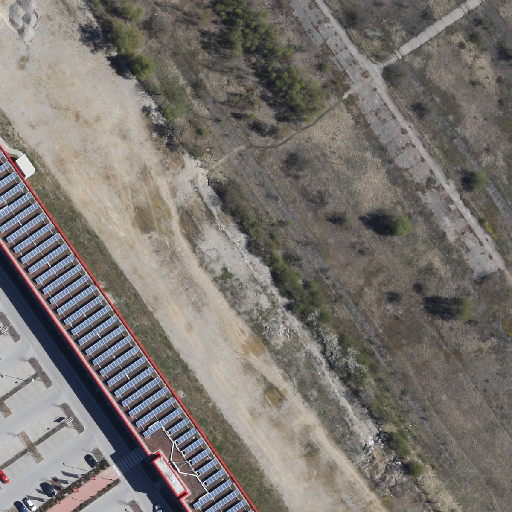
Referring expression: light-duty vehicle in the parking area